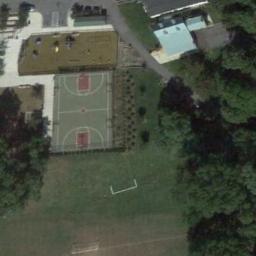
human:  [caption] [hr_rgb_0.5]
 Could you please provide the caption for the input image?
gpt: Beside the basketball court is the lawn and many trees .

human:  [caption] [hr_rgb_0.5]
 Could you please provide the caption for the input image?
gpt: A basketball court on the lawn and some trees beside .

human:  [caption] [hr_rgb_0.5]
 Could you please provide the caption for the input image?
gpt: There is a basketball court in the middle of grass next to some trees .

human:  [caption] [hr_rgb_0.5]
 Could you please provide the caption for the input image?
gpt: There are many big trees beside the basketball court .

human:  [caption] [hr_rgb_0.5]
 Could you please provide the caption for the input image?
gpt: The blue house is next to the basketball court .